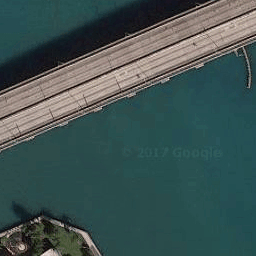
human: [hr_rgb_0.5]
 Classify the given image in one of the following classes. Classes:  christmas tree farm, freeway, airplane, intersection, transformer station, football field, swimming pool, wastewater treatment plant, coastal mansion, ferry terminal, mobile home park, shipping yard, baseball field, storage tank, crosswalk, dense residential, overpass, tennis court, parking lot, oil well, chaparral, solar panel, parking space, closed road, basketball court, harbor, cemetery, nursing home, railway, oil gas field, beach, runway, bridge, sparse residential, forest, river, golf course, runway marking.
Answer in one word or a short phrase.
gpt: bridge